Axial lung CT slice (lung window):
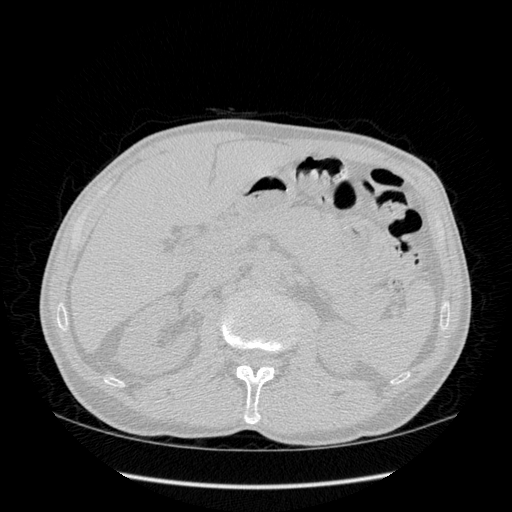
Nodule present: no